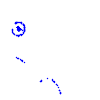
Particle: proton